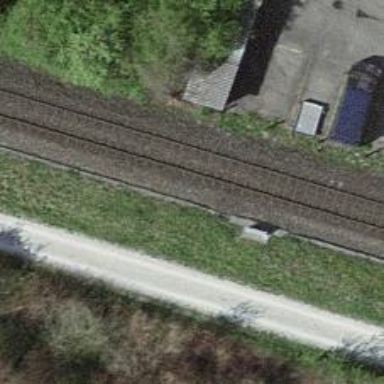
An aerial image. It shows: Railway signal.